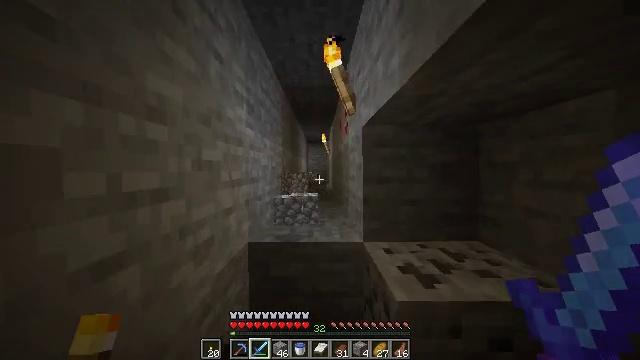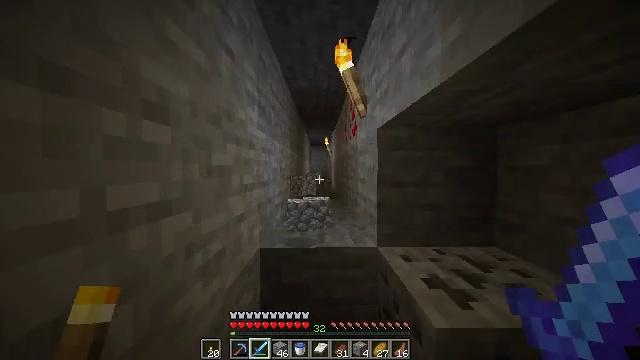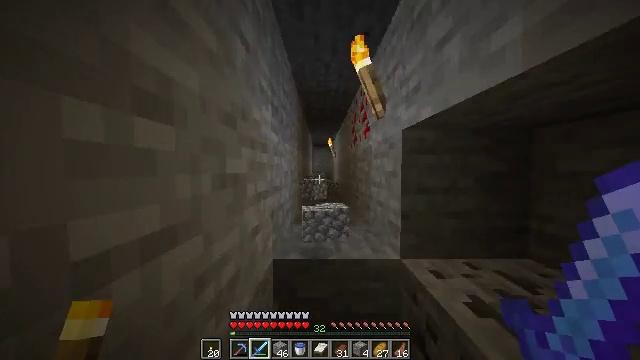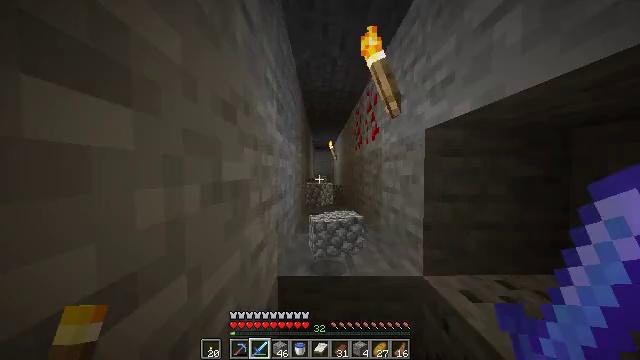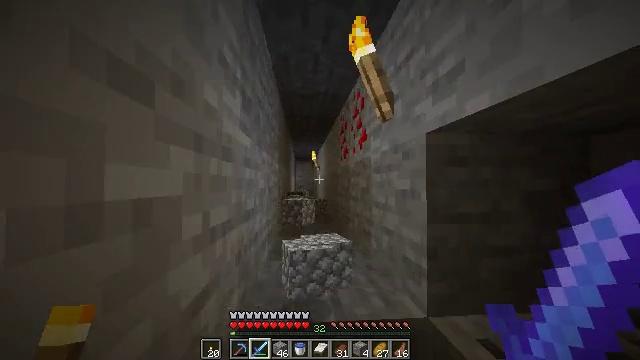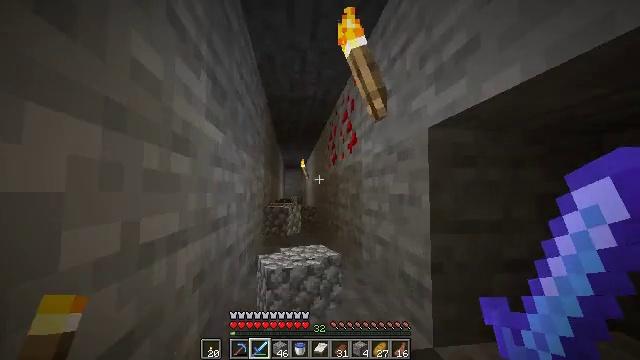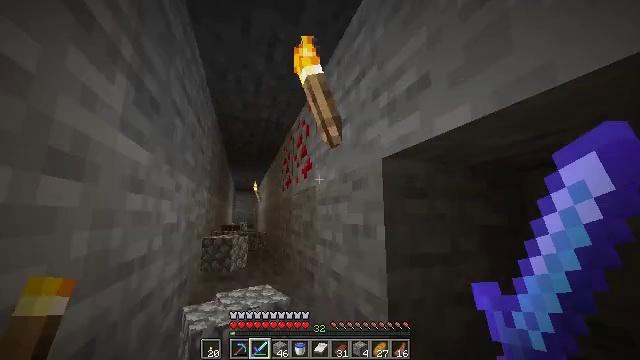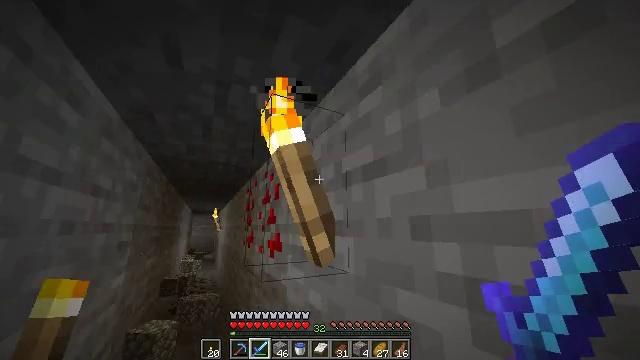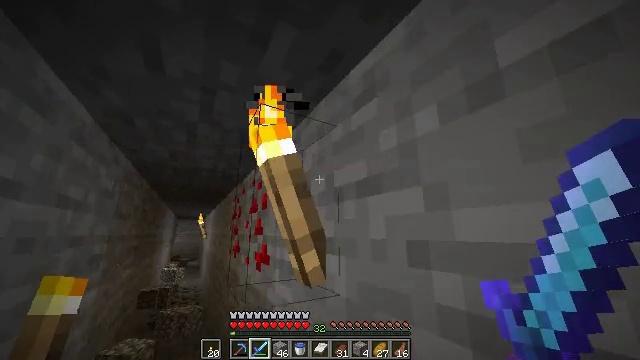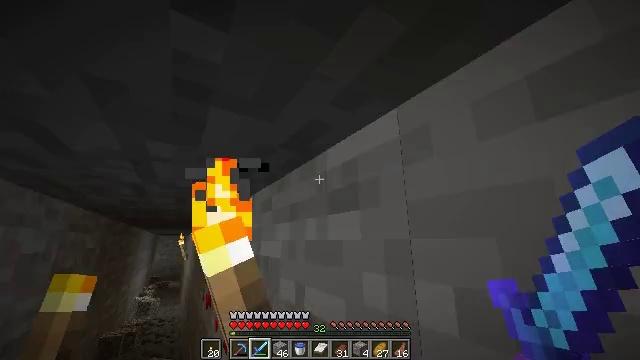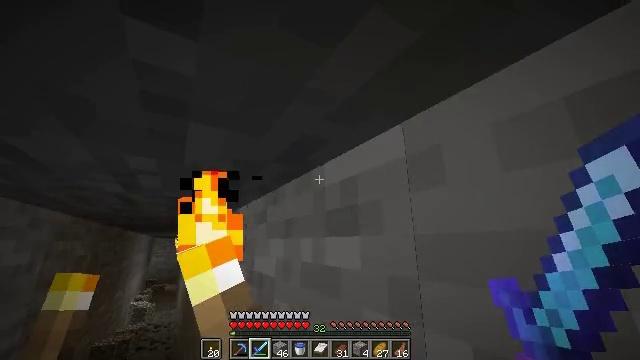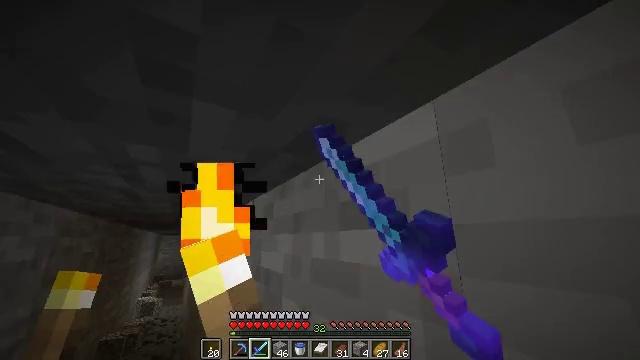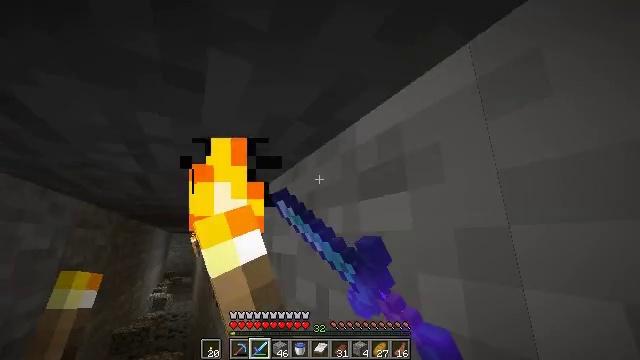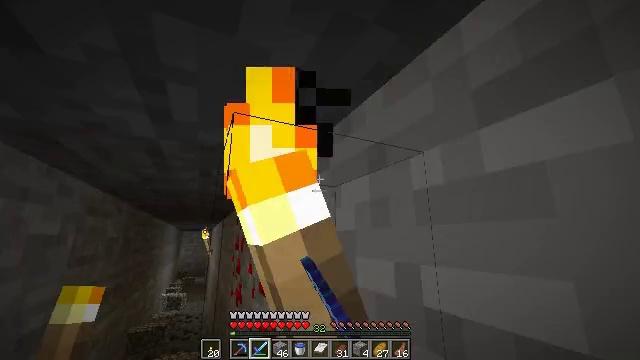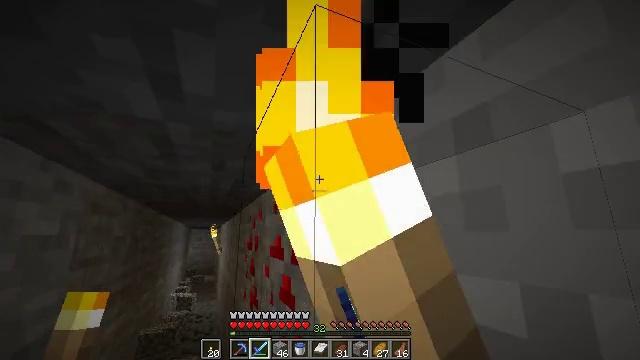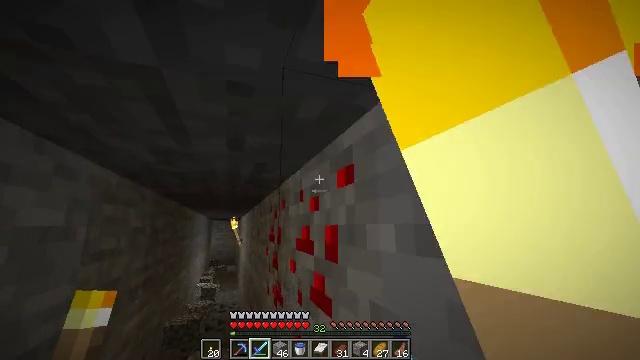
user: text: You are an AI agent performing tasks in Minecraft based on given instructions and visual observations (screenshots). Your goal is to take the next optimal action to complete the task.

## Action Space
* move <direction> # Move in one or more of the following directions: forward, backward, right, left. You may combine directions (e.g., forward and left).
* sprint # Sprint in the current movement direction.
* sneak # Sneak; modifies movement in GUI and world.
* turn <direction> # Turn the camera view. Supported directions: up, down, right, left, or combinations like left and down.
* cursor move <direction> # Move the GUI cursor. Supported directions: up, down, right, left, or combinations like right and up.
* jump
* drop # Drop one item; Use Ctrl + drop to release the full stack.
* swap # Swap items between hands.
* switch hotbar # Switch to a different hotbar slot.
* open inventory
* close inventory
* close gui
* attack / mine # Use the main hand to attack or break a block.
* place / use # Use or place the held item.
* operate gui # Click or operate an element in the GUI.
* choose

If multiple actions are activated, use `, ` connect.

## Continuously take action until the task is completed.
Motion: motion action
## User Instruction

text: Gather the wall torch from the wall.
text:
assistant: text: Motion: move forward and move left, sprint
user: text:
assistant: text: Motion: move forward and move left, sprint
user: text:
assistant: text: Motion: move forward and move left, sprint
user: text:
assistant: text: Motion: move forward, sprint, turn right and up
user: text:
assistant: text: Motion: move forward, sprint, turn right and up
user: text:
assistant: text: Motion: move forward, sprint, turn right and up, jump
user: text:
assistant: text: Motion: move forward, sprint, turn right and up, jump
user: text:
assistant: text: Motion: move forward, sprint, turn right and up, jump
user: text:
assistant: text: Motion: move forward, sprint, turn up, jump
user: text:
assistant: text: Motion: move forward, sprint, attack / mine
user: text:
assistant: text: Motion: move forward, sprint, attack / mine
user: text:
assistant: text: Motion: move forward and move left, sprint, turn left, attack / mine
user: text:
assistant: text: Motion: move forward and move left, sprint, turn left and down
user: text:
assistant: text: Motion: move forward, sprint, turn left
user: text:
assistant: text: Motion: move forward, sprint, turn left and down
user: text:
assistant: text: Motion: move forward, sprint, turn left and down
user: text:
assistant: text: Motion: move forward, sprint, turn left and down
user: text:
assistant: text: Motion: move forward, sprint, turn down
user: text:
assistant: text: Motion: move forward, sprint, turn right and down
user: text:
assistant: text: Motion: move forward, sprint, turn right and down, attack / mine
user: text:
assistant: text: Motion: sprint, turn right, attack / mine
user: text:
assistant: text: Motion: turn right
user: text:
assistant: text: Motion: turn right and down
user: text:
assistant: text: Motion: move back, turn right
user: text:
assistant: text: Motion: move back, turn right and up
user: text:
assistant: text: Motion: move back, turn right
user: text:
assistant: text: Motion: turn right
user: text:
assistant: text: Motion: move right, turn right and down
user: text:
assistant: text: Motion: move forward and move right, turn right and down
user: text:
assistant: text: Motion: move forward and move right, turn down